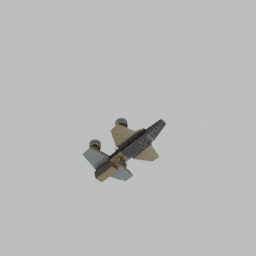
Label: mechanical